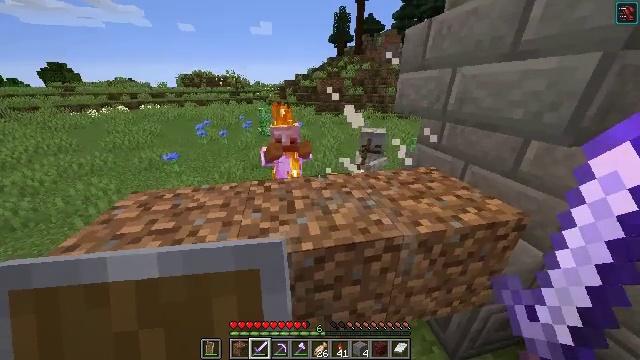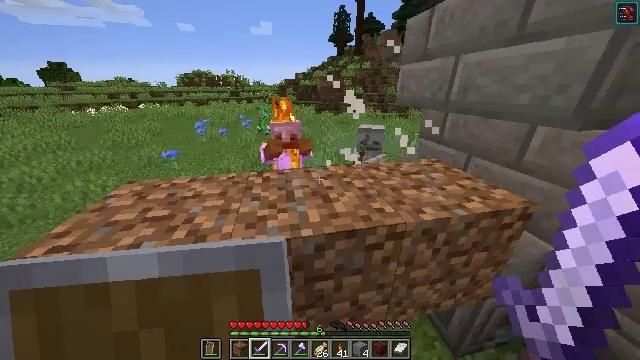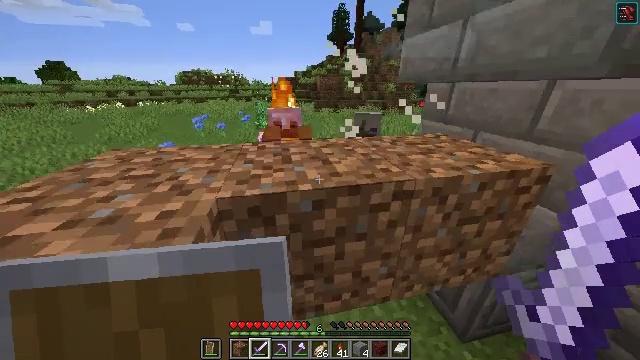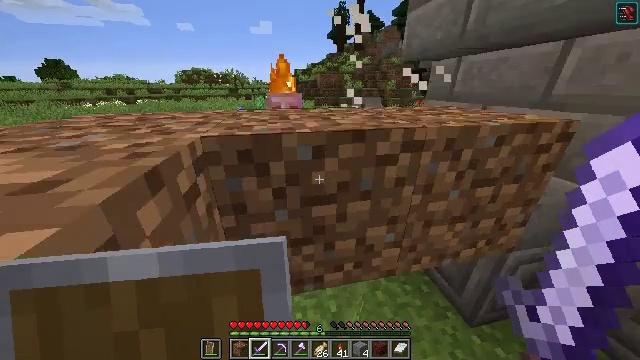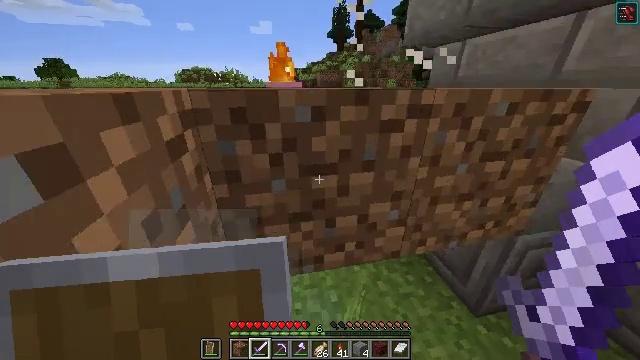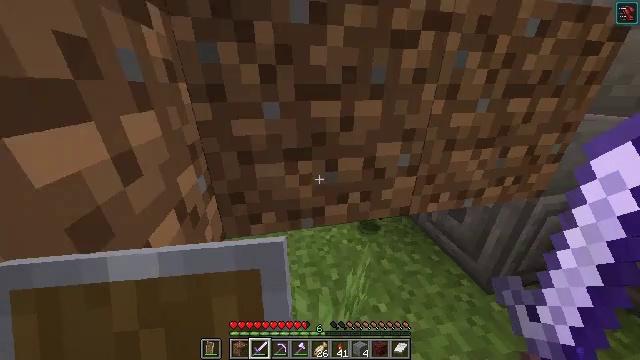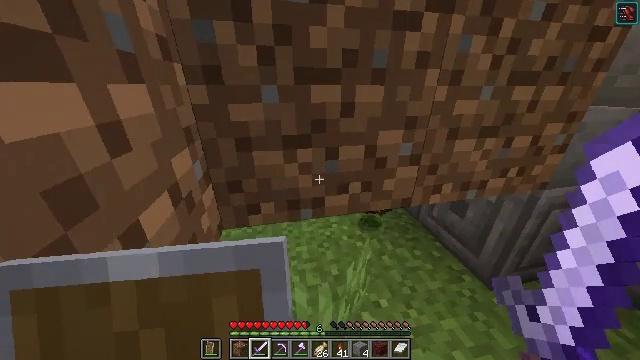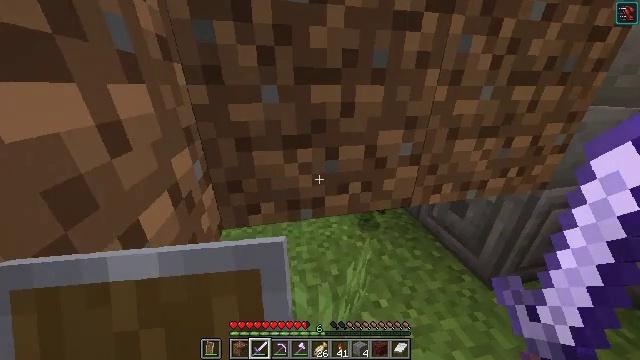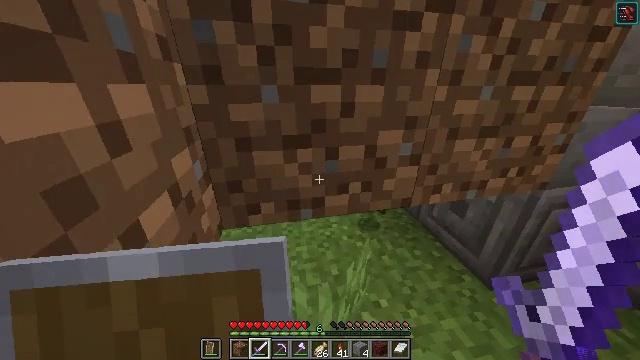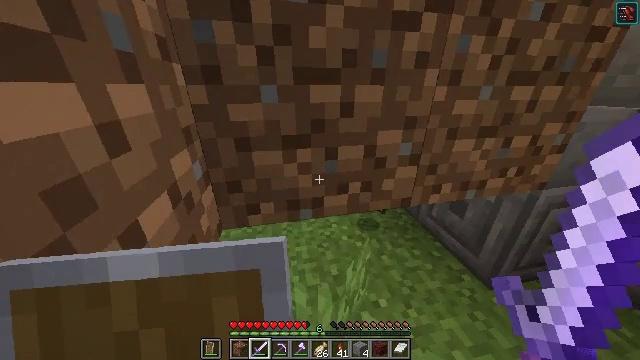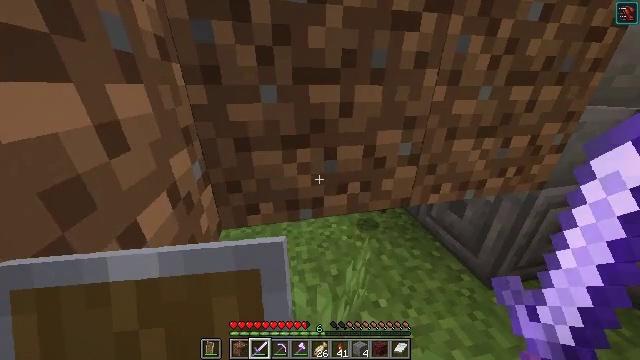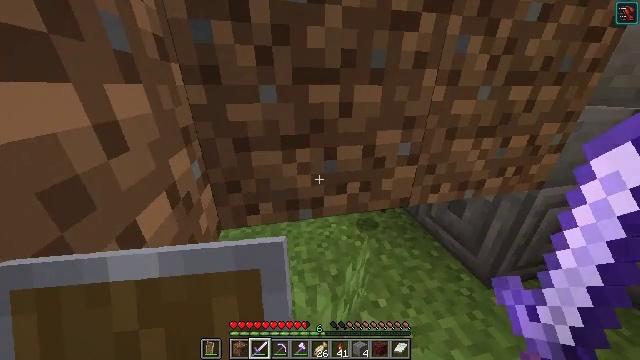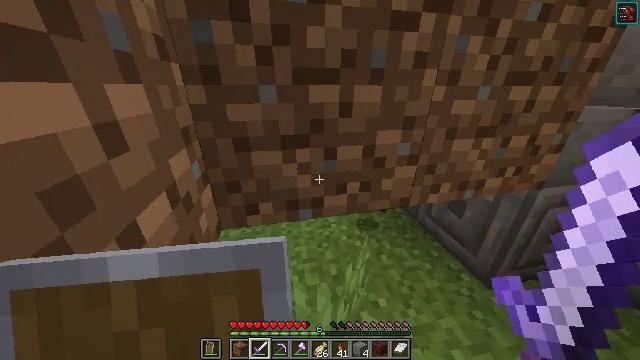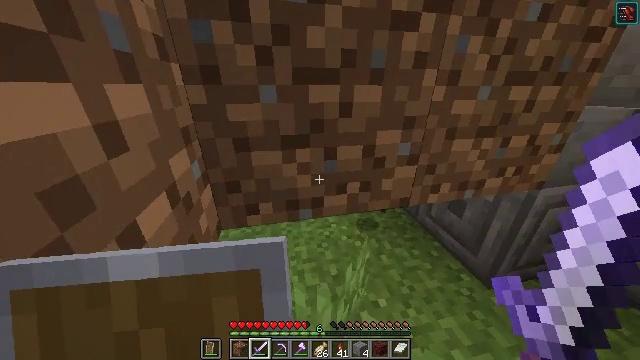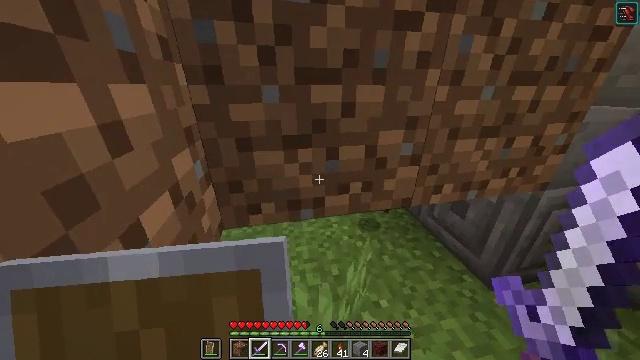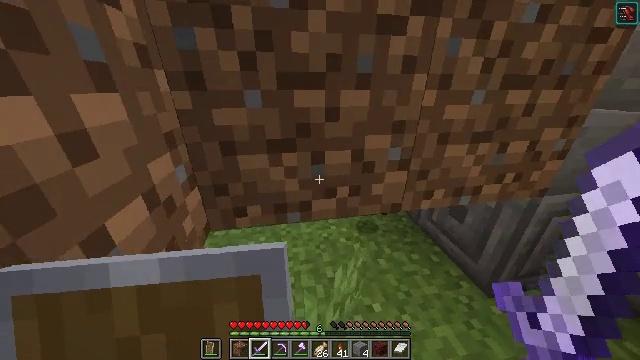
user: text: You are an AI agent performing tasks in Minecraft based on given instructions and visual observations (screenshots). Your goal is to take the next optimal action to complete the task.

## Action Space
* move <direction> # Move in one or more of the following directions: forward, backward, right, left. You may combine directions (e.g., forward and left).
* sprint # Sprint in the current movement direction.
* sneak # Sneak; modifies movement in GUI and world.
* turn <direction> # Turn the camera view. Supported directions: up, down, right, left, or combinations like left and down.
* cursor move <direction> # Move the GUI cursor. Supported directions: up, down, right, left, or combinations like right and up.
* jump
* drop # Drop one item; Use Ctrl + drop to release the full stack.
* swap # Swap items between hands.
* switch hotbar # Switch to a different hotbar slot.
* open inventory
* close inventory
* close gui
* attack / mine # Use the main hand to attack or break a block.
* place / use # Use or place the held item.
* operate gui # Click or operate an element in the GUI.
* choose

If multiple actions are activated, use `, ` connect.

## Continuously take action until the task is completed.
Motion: motion action
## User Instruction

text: Kill mobs.
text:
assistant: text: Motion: no_op
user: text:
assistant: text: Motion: no_op
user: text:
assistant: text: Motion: no_op
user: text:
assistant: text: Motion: no_op
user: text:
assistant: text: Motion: no_op
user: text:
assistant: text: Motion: no_op
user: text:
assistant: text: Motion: no_op
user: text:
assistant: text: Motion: no_op
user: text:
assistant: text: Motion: no_op
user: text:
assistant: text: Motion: no_op
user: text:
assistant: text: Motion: no_op
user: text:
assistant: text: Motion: no_op
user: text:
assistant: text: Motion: no_op
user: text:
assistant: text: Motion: no_op
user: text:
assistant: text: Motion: move right, turn left
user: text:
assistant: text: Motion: move right, turn left
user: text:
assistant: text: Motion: move right, turn left
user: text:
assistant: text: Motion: move right, turn left
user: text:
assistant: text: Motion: turn left
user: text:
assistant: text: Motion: turn left
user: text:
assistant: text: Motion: sneak, turn left
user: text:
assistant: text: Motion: sneak, turn left
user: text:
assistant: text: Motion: sneak
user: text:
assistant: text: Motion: sneak
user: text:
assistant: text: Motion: sneak
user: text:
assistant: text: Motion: sneak
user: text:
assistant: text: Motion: sneak
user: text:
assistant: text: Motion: sneak
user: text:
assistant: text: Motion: sneak
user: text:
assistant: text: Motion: sneak